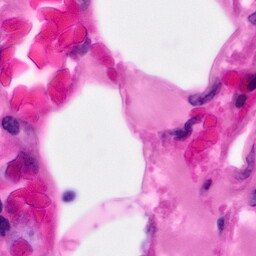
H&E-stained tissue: Pancreatic